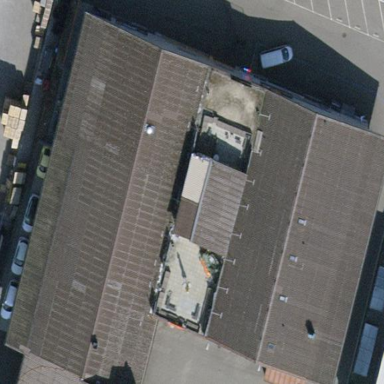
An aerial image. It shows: Restaurant located within sports center building.